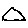
Label: triangle